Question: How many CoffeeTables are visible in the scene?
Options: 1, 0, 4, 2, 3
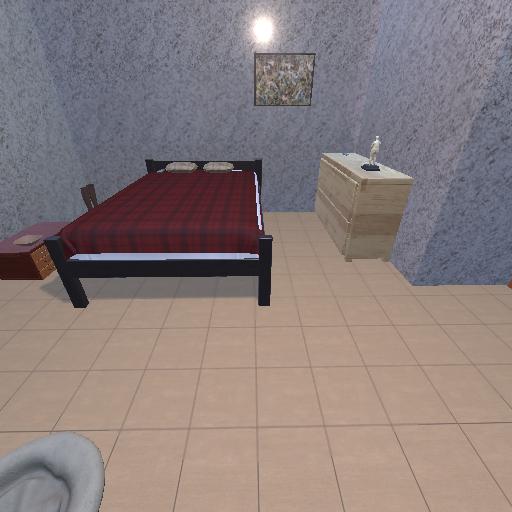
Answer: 1